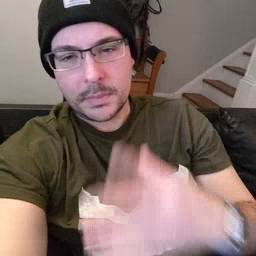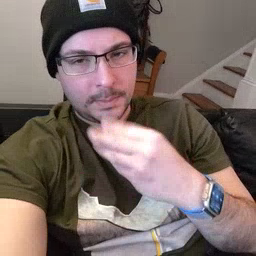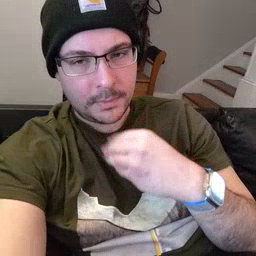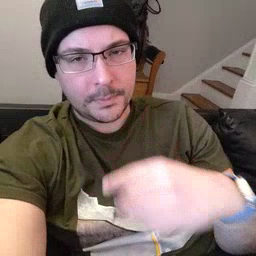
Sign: sleepy